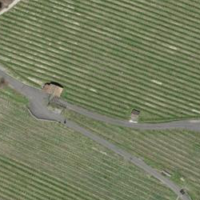
EUNIS habitat code: 40
Species observed at this site:
Podarcis muralis
Anguis fragilis